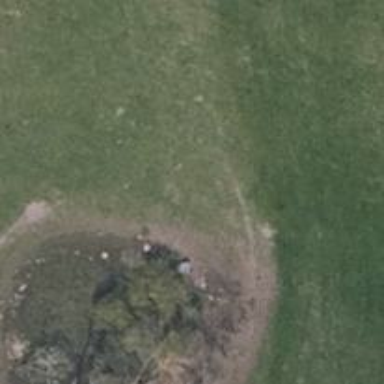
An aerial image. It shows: Shelter that serves as hunting stand.